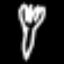
Label: fork